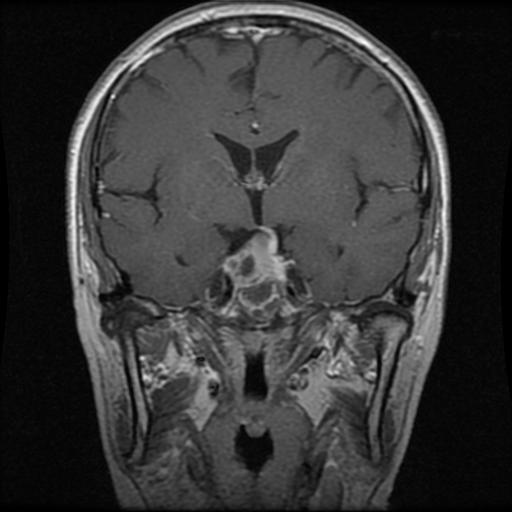
Label: pituitary